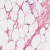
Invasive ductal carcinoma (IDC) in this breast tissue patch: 0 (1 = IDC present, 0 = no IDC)